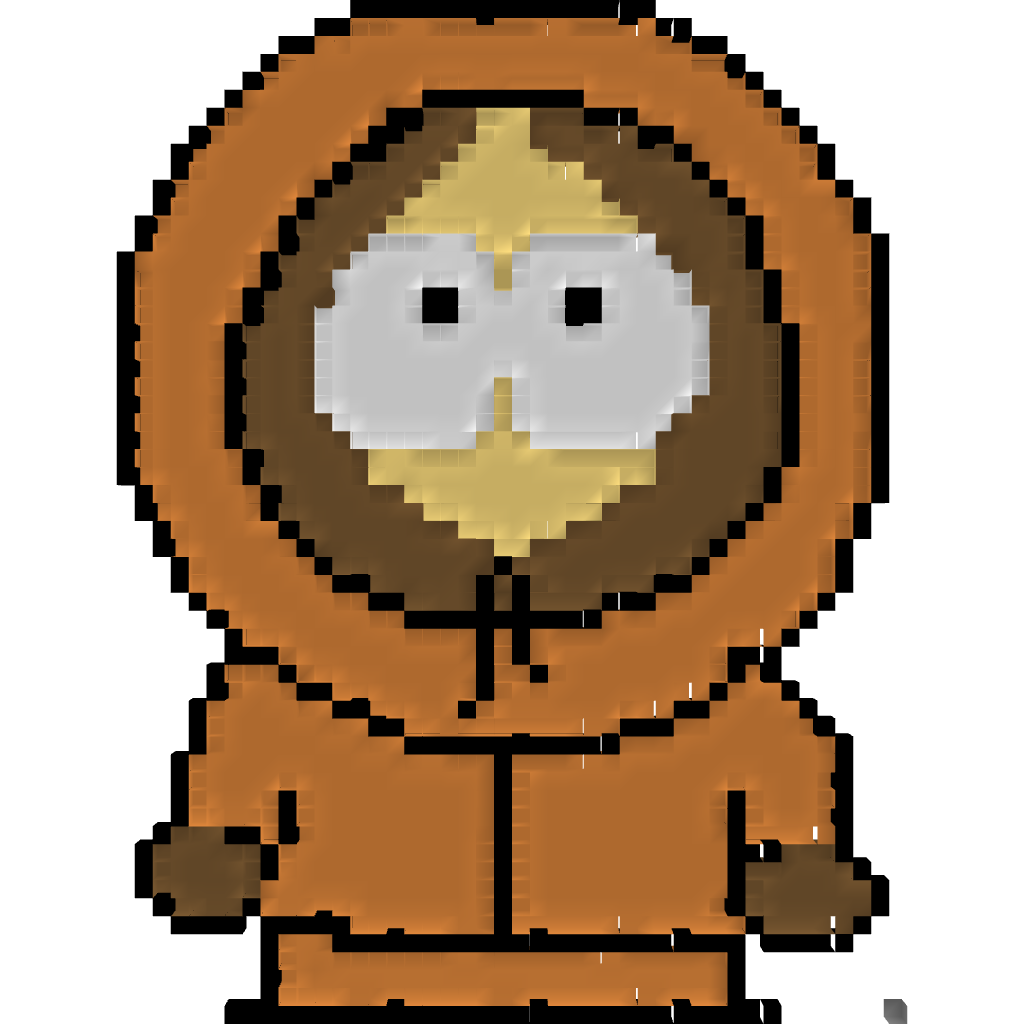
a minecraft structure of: Kenny high quality